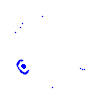
Particle: pion